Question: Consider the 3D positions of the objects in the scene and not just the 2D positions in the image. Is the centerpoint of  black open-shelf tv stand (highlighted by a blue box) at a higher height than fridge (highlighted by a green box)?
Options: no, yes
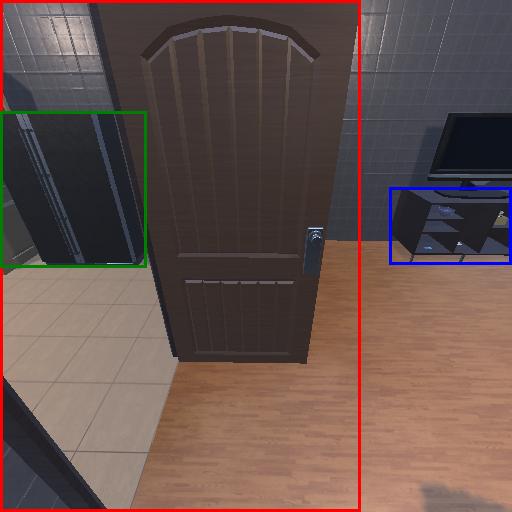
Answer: no